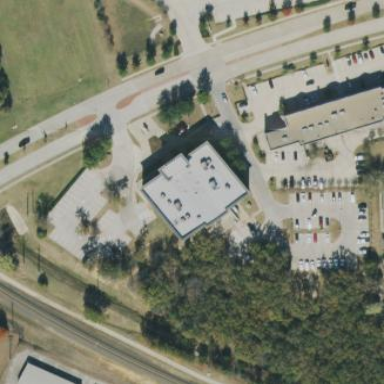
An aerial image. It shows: Public building.